Question: I have a text like "Previously" which looks English but has a non-ASCII characters in it:

What would be the easiest way to convert it to English text (so that "P" would be a latin capital letter P, for example) ?
For simplicity, let's assume that the non-English characters are Russian.
But, a more general solution will be much appreciated!
Preferable languages: Javascript, Ruby, Bash script.
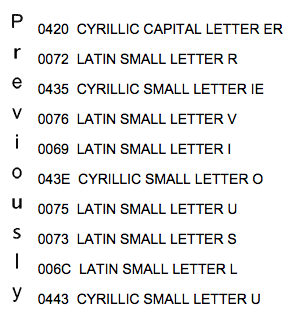
Answer: Although some Cyrillic (and Greek) letters are identical with some Latin letters in graphic appearance (i.e., there is probably no difference in any font that contains both), there is no formal mapping defined between them. Thus, you would need to define the mapping yourself. For Russian, there is a rather limited number of such letters, so it would be a matter of a small mapping table. But if you wish to cover all of Unicode, there is a large numer of lookalikes and almost lookalikes, so the hard part would be to decide which characters are similar enough.